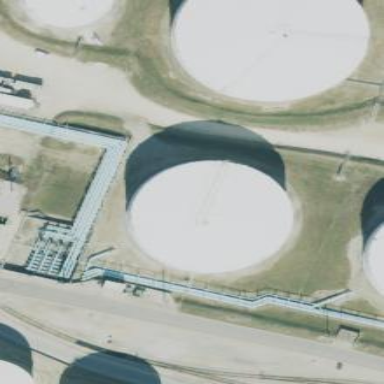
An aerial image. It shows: Storage tank that is man-made.